Question: I'm very new to opengl and I'm getting this really unexpected behavior.
I'm implementing a basic scene graph and trying to add the ability to reuse shaders and mesh data.
I have a GeometryData object which contains the references to the vertex array object, vertex buffer, and index buffer. It has a render method which draws the model using glDrawElements.
The GeometryData has a reference to a Shader object, which has a reference to the program shader handle.
The problem is that if I render consecutive objects that have the same shader instance, only the first one is rendered, and the others are not for some reason, with no errors. If I alternate shader assignments between consecutive object draws, all of them are drawn normally.
The Render method of my GeometryData is as follows:
'''
public override void Render()
{
GL.BindVertexArray(vertexArray);
if (UseShader != null)
UseShader.Use();
var err = GL.GetError();
GL.DrawElements(PrimitiveType.Triangles, numIndices, DrawElementsType.UnsignedInt, IntPtr.Zero);
err = GL.GetError();
GL.BindVertexArray(0);
}
'''
The 'UseShader.Use()' method is this
'''
public void Use()
{
int current = GL.GetInteger(GetPName.CurrentProgram);
if (current != ProgramHandle)
GL.UseProgram(ProgramHandle);
// Use a uniform block for the project and modelview matrices
var index = GL.GetUniformBlockIndex(ProgramHandle, "Matrices");
GL.UniformBlockBinding(ProgramHandle, index, World.BINDING_POINT);
// assume interleaved vertex data
GL.VertexAttribPointer(positionLoc, 3, VertexAttribPointerType.Float, false, 2 * Vector3.SizeInBytes, Vector3.SizeInBytes);
GL.EnableVertexAttribArray(positionLoc);
GL.VertexAttribPointer(colorLoc, 3, VertexAttribPointerType.Float, false, 2 * Vector3.SizeInBytes, 0);
GL.EnableVertexAttribArray(colorLoc);
}
'''
Here are some screenshots. The boxes are created using this loop:
'''
for (int i = -3; i <= 3; i+=3)
{
Transform child = new Transform();
child.Translation = new Vector3(i, 0, 0);
// this causes the second red box to not render
Geometry geom = new Geometry(i > 0 ? coloredShader : redShader, box);
// this causes all boxes to render normally
// Geometry geom = new Geometry(i == 0 ? coloredShader : redShader, box);
child.addChild(geom);
root.addChild(child);
}
'''
Picture with alternating shaders (red, colored, red)

Picture with two consecutive objects using the same shader (red, red, colored). The second red object is not drawn. The only change I made to the scene is shader assignments.
##
# Update
After further inspection and debugging, it seems the source of the problem is the uniform block. I'm using a uniform block to send the projection and modelview matrices to my shaders. I suspect that the second call to glBufferSubData to update the modelview matrix is not updating the uniform, or that the shader is not reading that value from the uniform without switching to another shader first.
I tried taking the modelview matrix out of the uniform block and sending it to each shader separately. That made all objects render correctly, but I still would like to use a uniform block for that to avoid redundant uploads.
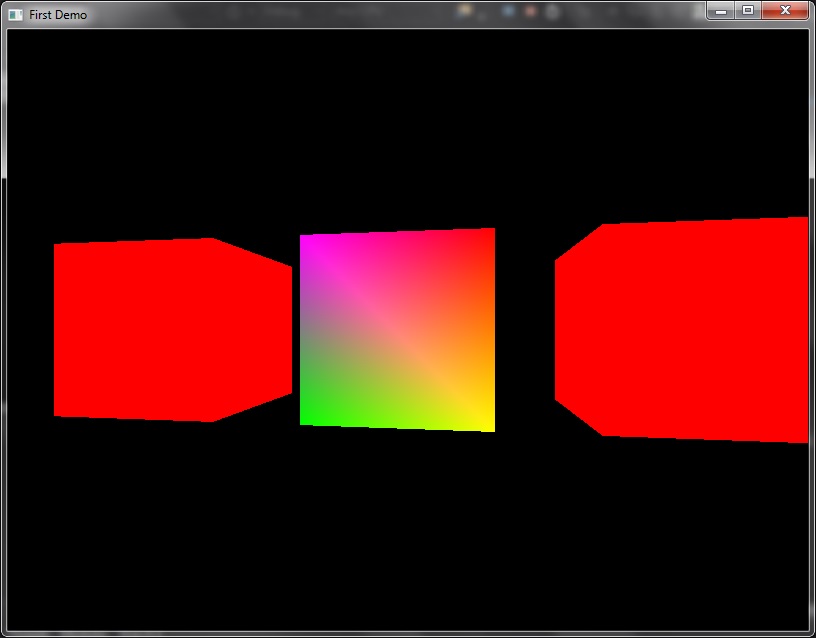
Answer: Solved!
This was really silly. I needed to call glFlush() after updating the uniform block value using glBufferSubData.
'''
public static void setModelView(ref Matrix4 modelView)
{
GL.BindBuffer(BufferTarget.UniformBuffer, uniformBuffer);
GL.BufferSubData(BufferTarget.UniformBuffer, (IntPtr)(16 * sizeof(float)), (IntPtr)(16 * sizeof(float)), ref modelView);
GL.Flush(); // I just added this line
GL.BindBuffer(BufferTarget.UniformBuffer, 0);
}
'''